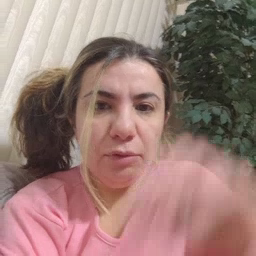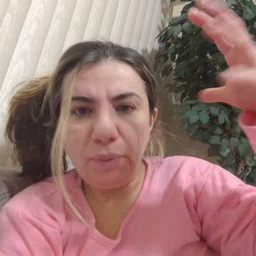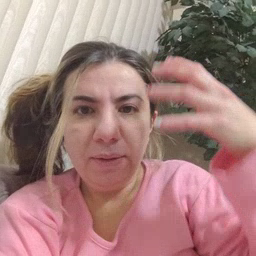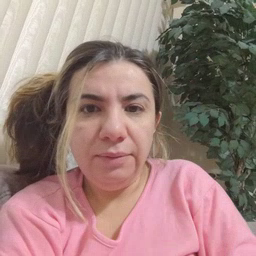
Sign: sun